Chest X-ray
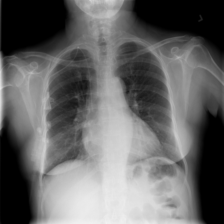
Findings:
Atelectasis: negative
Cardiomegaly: negative
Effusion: negative
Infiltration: positive
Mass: negative
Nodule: negative
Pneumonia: negative
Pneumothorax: negative
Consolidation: negative
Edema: negative
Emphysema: negative
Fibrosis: negative
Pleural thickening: negative
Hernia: negative